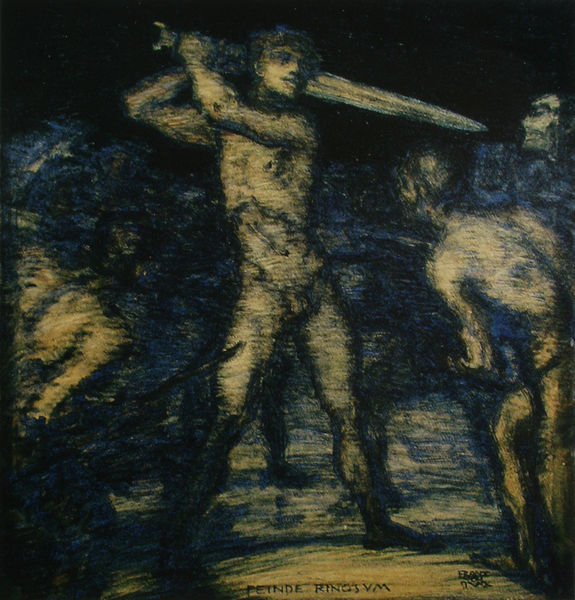
Titel: Ölstudie zu Feinde ringsum
Künstler: Franz von Stuck
Standort: München
Institution: H. Arno Henseler
Schlagwörter: akt, angriff, blau, dunkel, gemälde, haut, held, kampf, kopf, kämpfer, körper, mann, nackt, nackter, schatten, weiß, gelb, grün, menschen, bewegung, braun, brust, flou, grau, mund, männer, nacht, nase, rücken, schwarz, zeichnung, ölbild, beige, expressionismus, malerei, jung, arme, böse, gesicht, boden, affe, füße, schrift, düster, abstrakt, linien, schriftzug, rand, angst, gewalt, krieg, schlacht, duktus, impressionistisch, muskeln, inschrift, finster, homme, jaune, stuck, balken, oberschenkel, unscharf, abstrahiert, corps, penis, expressionistisch, kohle, nakt, noir, knüppel, schwert, streit, dynamik, kohlezeichnung, daumier, bedrohung, jüngling, totenkopf, verwischt, muskel, krieger, dos, sombre, schemen, david, ausholen, mystik, heroisch, stärke, contraste, peinture, glaive, épée, nuit, bleu, enfant, signature, esquisse, dessin, verteidigung, marc, mouvement, ducken, nue, force, muscle, fusain, ange, mythologie, marees, wehrhaft, jeune, buste, von stuck, angreifen, hero, archaisch, pastel, bataille, bras, jambes, umkreisen, ronde, feinde, guerre, hommes, combat, soldat, hieb, animal, geste, nus, religion, châtiment, torture, nudité, armée, käpfer, élan, guerrier, ampleur, combattant, feinde ringsum, frappe, homme nu, rings, vitesse, sexe, schwertkämpfer, décapitation, mythe, violence, supplice, n, nu, clair-obscur, attaque, graphite, ringsum, kämpfger, dégradé, mine de plomb, peinde ringsum, peinde, ringsvm, virilmité, tuer, peinde ringsvm, masculin